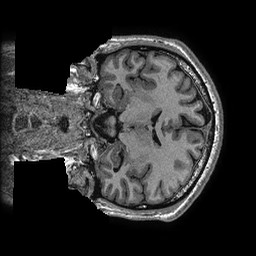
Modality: T1w
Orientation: coronal
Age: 44
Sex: male
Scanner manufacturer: ge
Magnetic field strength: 3 T
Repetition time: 0.006952 s
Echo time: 0.00292 s